Question: With the command 'console.log($scope.data)' I can see my json file. I can also see the whole items in the view with '<div ng-repeat="item in data">' but 'console.log($scope.data[0])' or 'console.log($scope.data[0].name)' return an error '"undefined"'and 'console.log($scope.data.length)' return 0.How can I access the items in the controller.
$scope.data contain a json file. '$scope.data = service.query();' and it looks like
I don't understand why is length return 0 when ng-repeat is working
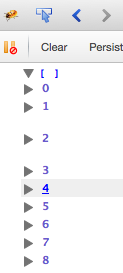
Answer: It seems that you've stripped down all the relevant details (e.g. 'service.query' implementation) from the question.
This <URL> may shed some light on what's going on.
'''
var app = angular.module('app', []);
app.factory('data', function ($timeout) {
var data = [];
return {
query: function () {
$timeout(function () {
data.push(1, 2, 3);
}, 1000);
setTimeout(function () {
data.push('Oops, ng-repeat is unconscious of this one');
}, 2000);
return data;
}
};
});
app.controller('AppController', function($scope, data) {
$scope.data = {
agile: [1, 2, 3],
lazy: data.query()
};
$scope.$watch('data.lazy', function (newVal, oldVal) {
if (newVal === oldVal) return;
console.log($scope.data.lazy[0]);
}, true);
});
'''